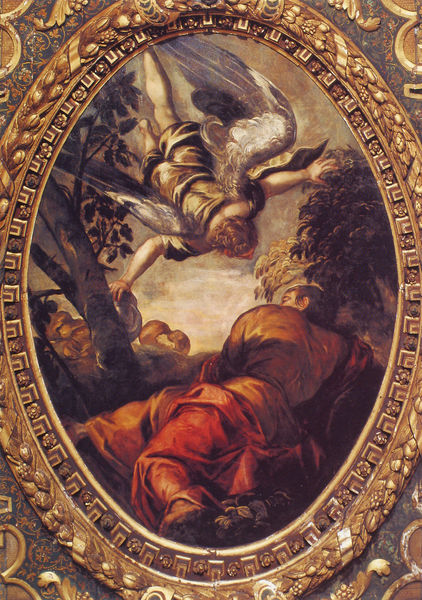
Titel: Deckenmalerei des Sala superiore
Künstler: Jacopo Tintoretto
Standort: Venedig, San Rocco (EU - I - Venetien)
Schlagwörter: baum, flügel, gemälde, gott, himmel, mann, schlaf, braun, licht, rot, muster, mensch, rahmen, toter, bild, erde, natur, wind, busch, kirche, gewand, gold, renaissance, fliegen, oval, engel, liegen, schlafen, schlafend, woken, stuck, faltenwurf, vergoldet, glaube, traum, fresko, glauben, hirte, erzengel, schlafender, fresco, stürzen, deckenmalerei, da vinci, deckenfresko, hinab, ale, asfdljadsfljas, perspektivische verzerrung